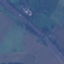
Land use / land cover: Highway